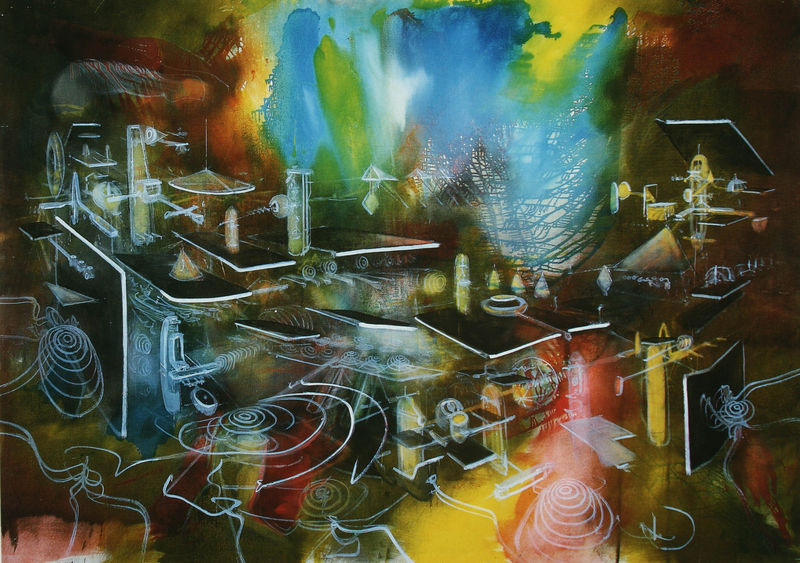
Titel: Explosant fixe, Fixierter Sprengstoff
Künstler: Roberto Matta
Standort: Genf
Institution: Privatsammlung
Schlagwörter: blau, aquarell, gelb, grün, stadt, bunt, hell, schwarz, weiss, zeichnung, rot, malerei, öl, rosa, chaos, abstrakt, farben, modern, linien, weis, fabrik, figuren, industrie, wild, futurismus, maschine, futuristisch, technik, schneckenhaus, geometrie, kreisel, unruhig, maschinen, geräte, maschinierie, musikstudio